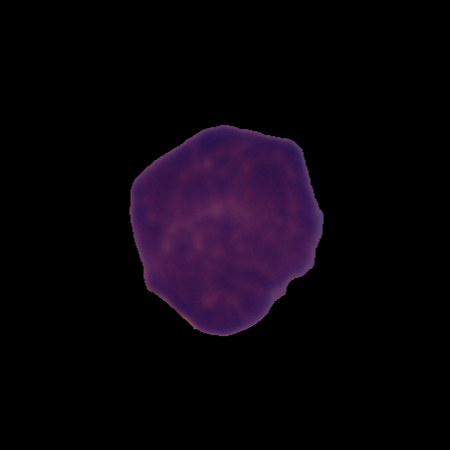
Label: cancer